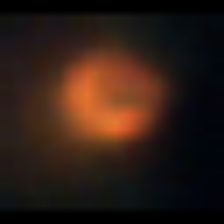
Taxon: NanoPlankton
Group: Other